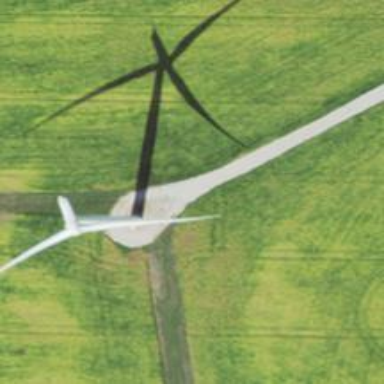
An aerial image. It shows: Wind generator powered by horizontal axis wind turbine.